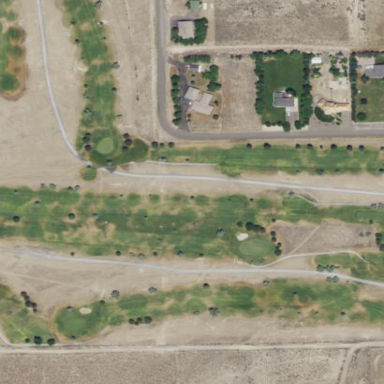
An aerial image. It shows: Leisure land designated as 9-hole golf course.